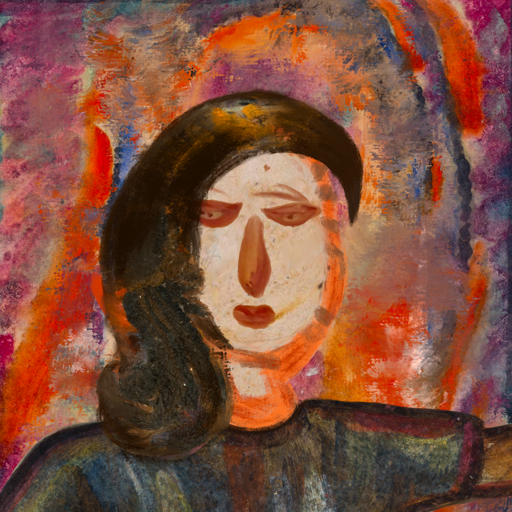
Background: Experience, Head And Neck Front: Rupkatha, Face Front: Pious_Lady, Bust: Mosgoul, Hair Front: Gypsy_Queen, Head Accessory: Blank, Second Necklace: Blank, Necklace: Blank, Baby: Blank